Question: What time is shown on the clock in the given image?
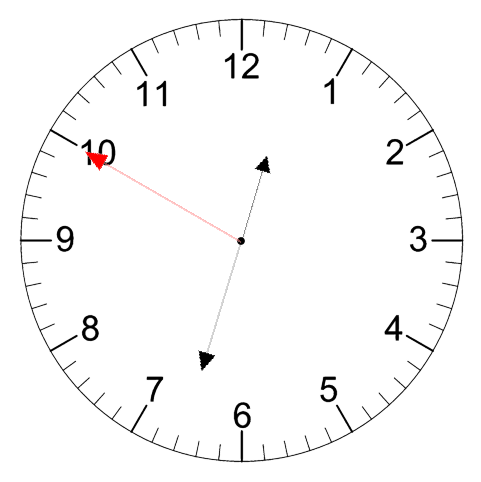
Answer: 12:32:50